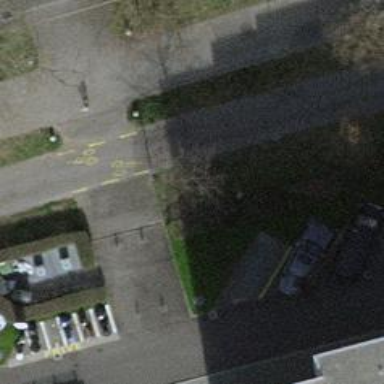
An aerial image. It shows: Bollard barrier.